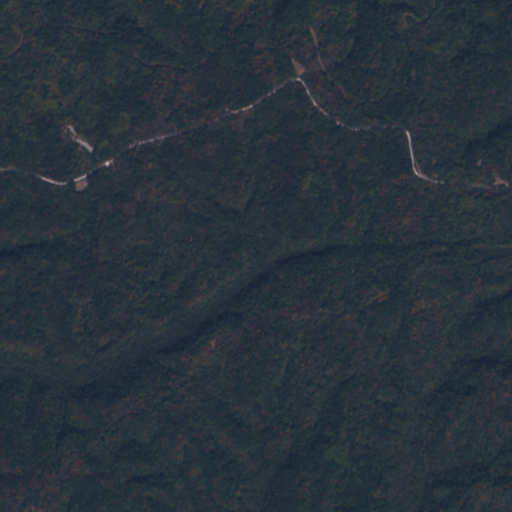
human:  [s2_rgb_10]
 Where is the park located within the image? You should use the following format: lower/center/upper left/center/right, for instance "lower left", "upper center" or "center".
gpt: The park is located in the lower center of the image.
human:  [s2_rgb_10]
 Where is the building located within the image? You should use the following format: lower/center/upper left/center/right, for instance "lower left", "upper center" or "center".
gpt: The building is located in the upper left of the image.
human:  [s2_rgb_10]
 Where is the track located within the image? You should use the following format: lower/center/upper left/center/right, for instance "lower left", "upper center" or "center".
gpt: There is no track in the image.